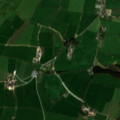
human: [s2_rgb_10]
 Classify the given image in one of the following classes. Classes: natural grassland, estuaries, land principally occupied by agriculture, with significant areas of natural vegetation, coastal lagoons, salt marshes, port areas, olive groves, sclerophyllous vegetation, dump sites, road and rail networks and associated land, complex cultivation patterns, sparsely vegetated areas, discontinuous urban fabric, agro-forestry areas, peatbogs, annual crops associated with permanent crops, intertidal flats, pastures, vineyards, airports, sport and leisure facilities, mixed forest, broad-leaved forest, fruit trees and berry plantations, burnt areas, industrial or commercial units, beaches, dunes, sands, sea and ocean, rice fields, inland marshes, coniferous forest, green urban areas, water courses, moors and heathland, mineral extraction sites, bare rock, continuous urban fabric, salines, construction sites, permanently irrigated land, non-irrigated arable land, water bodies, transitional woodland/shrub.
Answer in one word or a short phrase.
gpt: pastures, broad-leaved forest